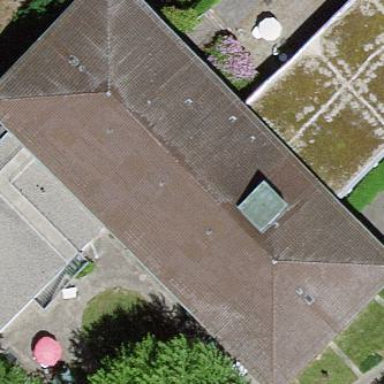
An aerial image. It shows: Residential building.